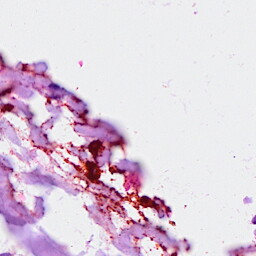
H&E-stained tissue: Breast